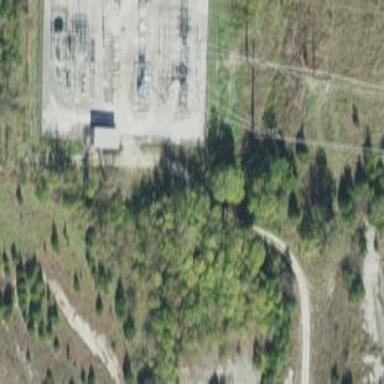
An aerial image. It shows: Distribution level power substation.